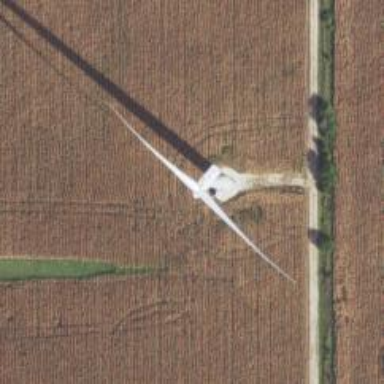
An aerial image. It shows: Wind generator in the form of horizontal axis wind turbine.